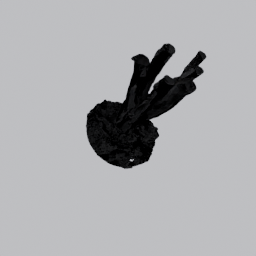
Label: nature